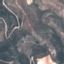
Land use / land cover: HerbaceousVegetation